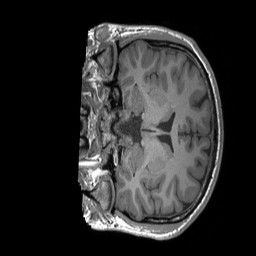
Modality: T1w
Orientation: coronal
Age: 31
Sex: male